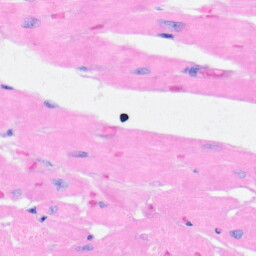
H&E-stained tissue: Heart